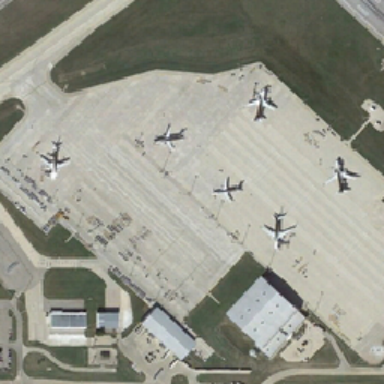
Seven planes are flying on the ground .